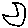
Label: moon